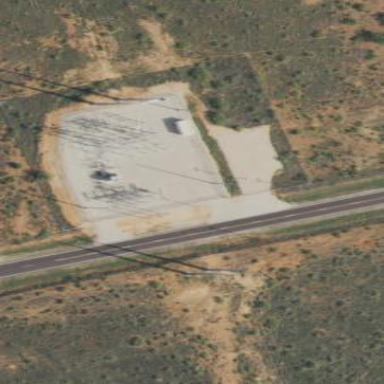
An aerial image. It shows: Distribution level power substation surrounded by fence.